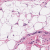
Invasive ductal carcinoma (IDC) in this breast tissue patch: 0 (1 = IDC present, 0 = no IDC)